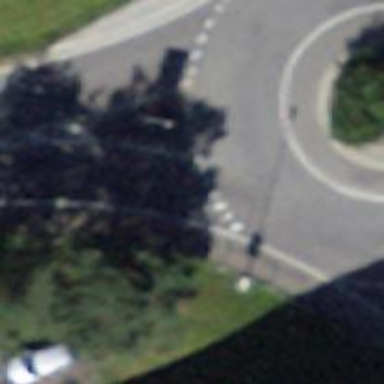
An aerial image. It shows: Secondary road with asphalt surface leading to roundabout junction.